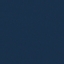
Land use / land cover: SeaLake